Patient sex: F
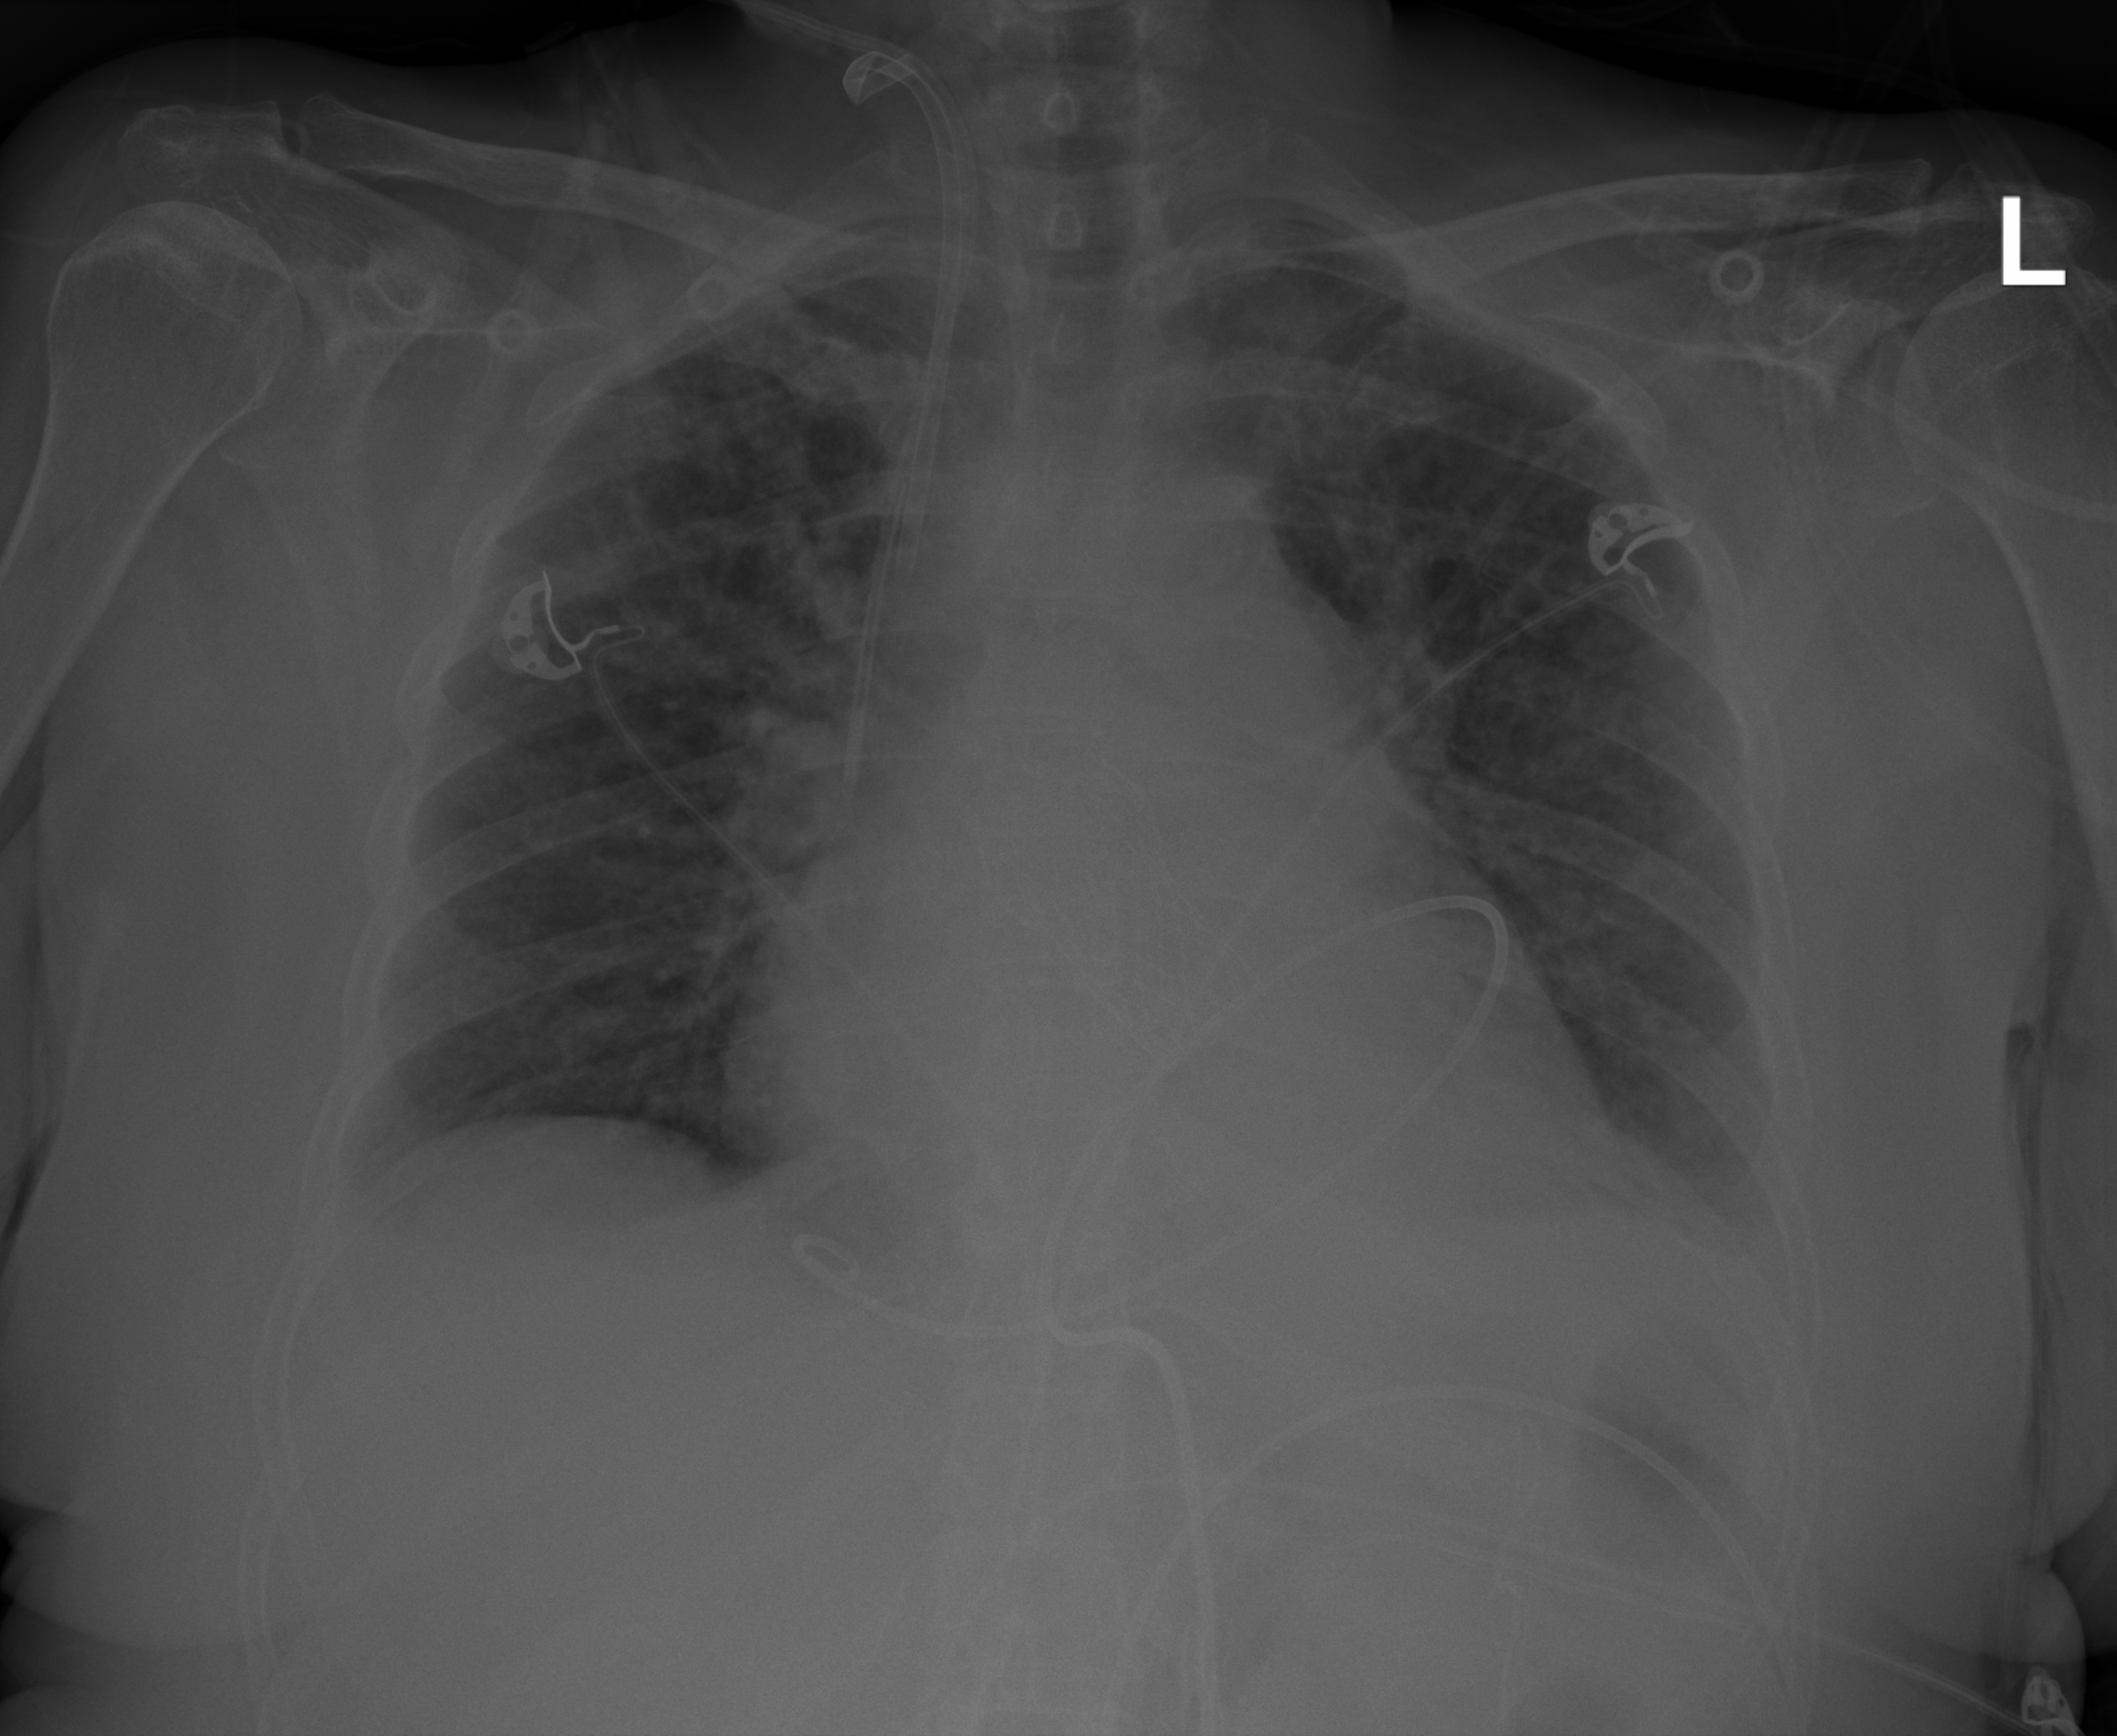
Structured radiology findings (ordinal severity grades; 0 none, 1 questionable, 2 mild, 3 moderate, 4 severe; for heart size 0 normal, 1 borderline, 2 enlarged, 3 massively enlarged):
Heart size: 1
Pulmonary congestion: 2
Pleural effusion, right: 0
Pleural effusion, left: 2
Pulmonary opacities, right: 0
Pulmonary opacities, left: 0
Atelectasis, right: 0
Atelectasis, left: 2